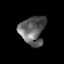
Tissue: skin
Cell type: Epithelial cells
Senescence score: 0.2478
Nuclear area (px): 702
Mean DAPI intensity: 98.174